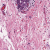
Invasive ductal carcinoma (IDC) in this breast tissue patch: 0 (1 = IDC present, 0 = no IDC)